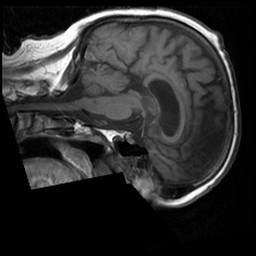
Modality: T1w
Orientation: sagittal
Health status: ill
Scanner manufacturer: siemens
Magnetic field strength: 1.5 T
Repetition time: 0.4 s
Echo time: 0.014 s